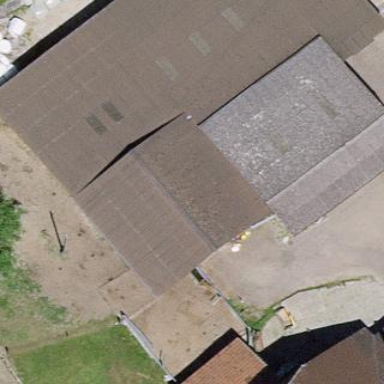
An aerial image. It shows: Barn.